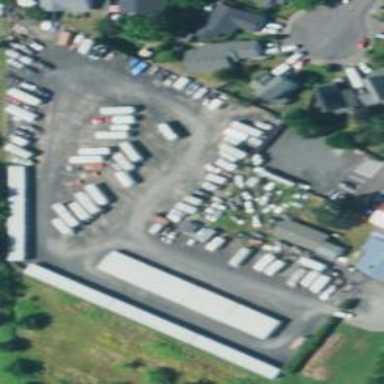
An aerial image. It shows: Storage rental shop.